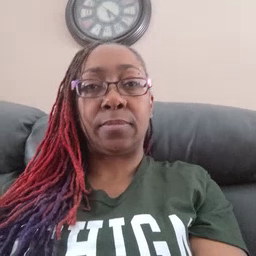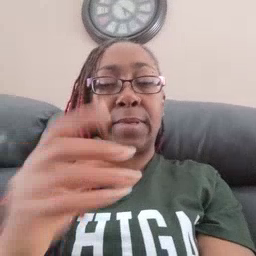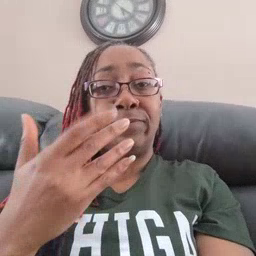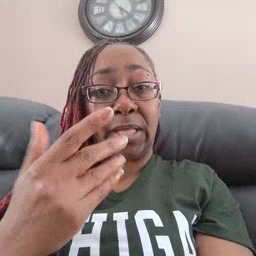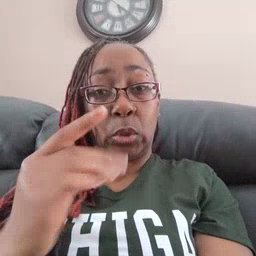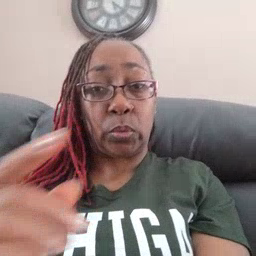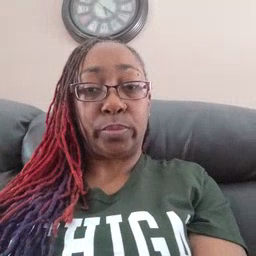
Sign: finger